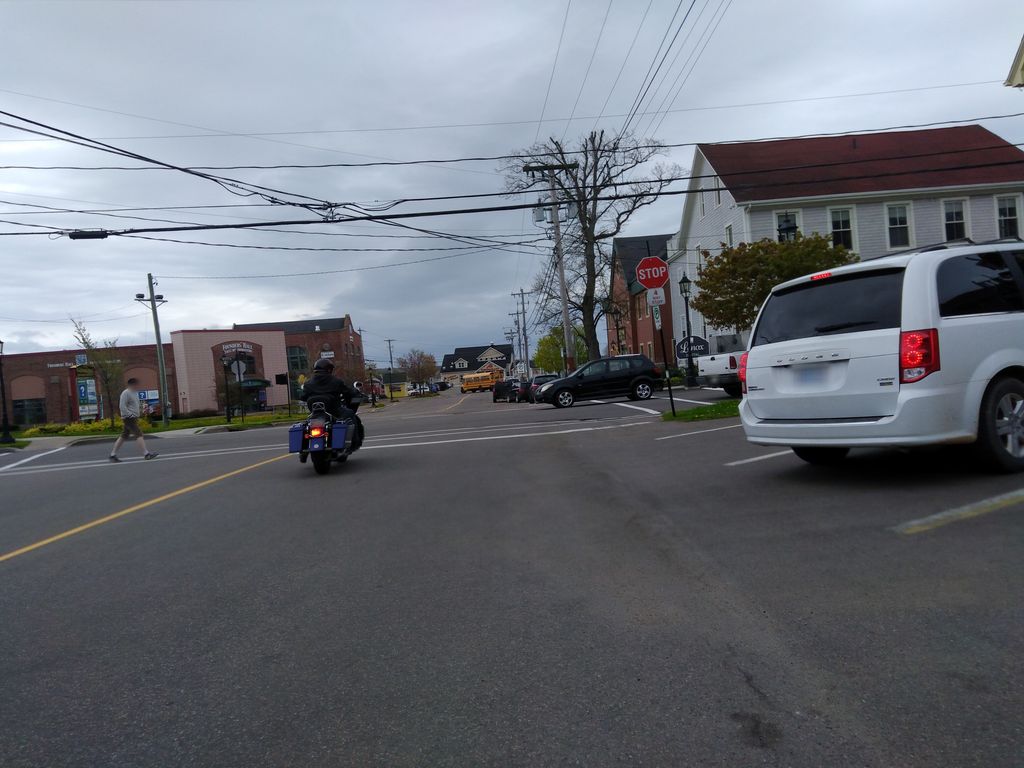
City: charlottetown